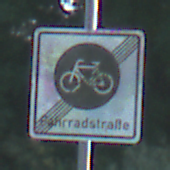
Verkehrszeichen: EndeFahrradstrasse
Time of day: MorningAfternoon
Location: Outdoor (RoadRail)
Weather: Clear
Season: NotSpecified
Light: Natural